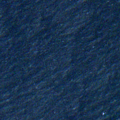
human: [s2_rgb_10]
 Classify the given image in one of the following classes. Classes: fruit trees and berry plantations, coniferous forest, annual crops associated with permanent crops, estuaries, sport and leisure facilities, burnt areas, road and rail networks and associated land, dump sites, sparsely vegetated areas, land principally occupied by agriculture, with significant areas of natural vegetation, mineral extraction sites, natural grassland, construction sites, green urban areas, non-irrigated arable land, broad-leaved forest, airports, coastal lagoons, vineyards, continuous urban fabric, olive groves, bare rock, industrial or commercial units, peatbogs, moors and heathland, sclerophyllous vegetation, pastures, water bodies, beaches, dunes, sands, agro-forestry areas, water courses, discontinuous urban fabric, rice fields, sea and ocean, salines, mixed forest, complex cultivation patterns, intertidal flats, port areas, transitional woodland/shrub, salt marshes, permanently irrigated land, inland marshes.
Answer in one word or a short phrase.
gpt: sea and ocean